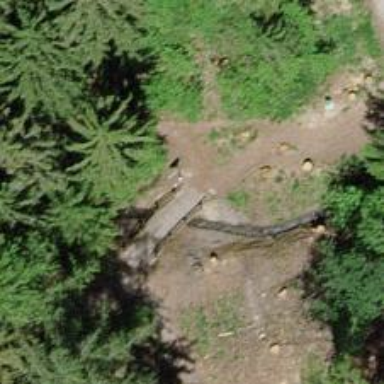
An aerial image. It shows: Unpaved path.